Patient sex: M
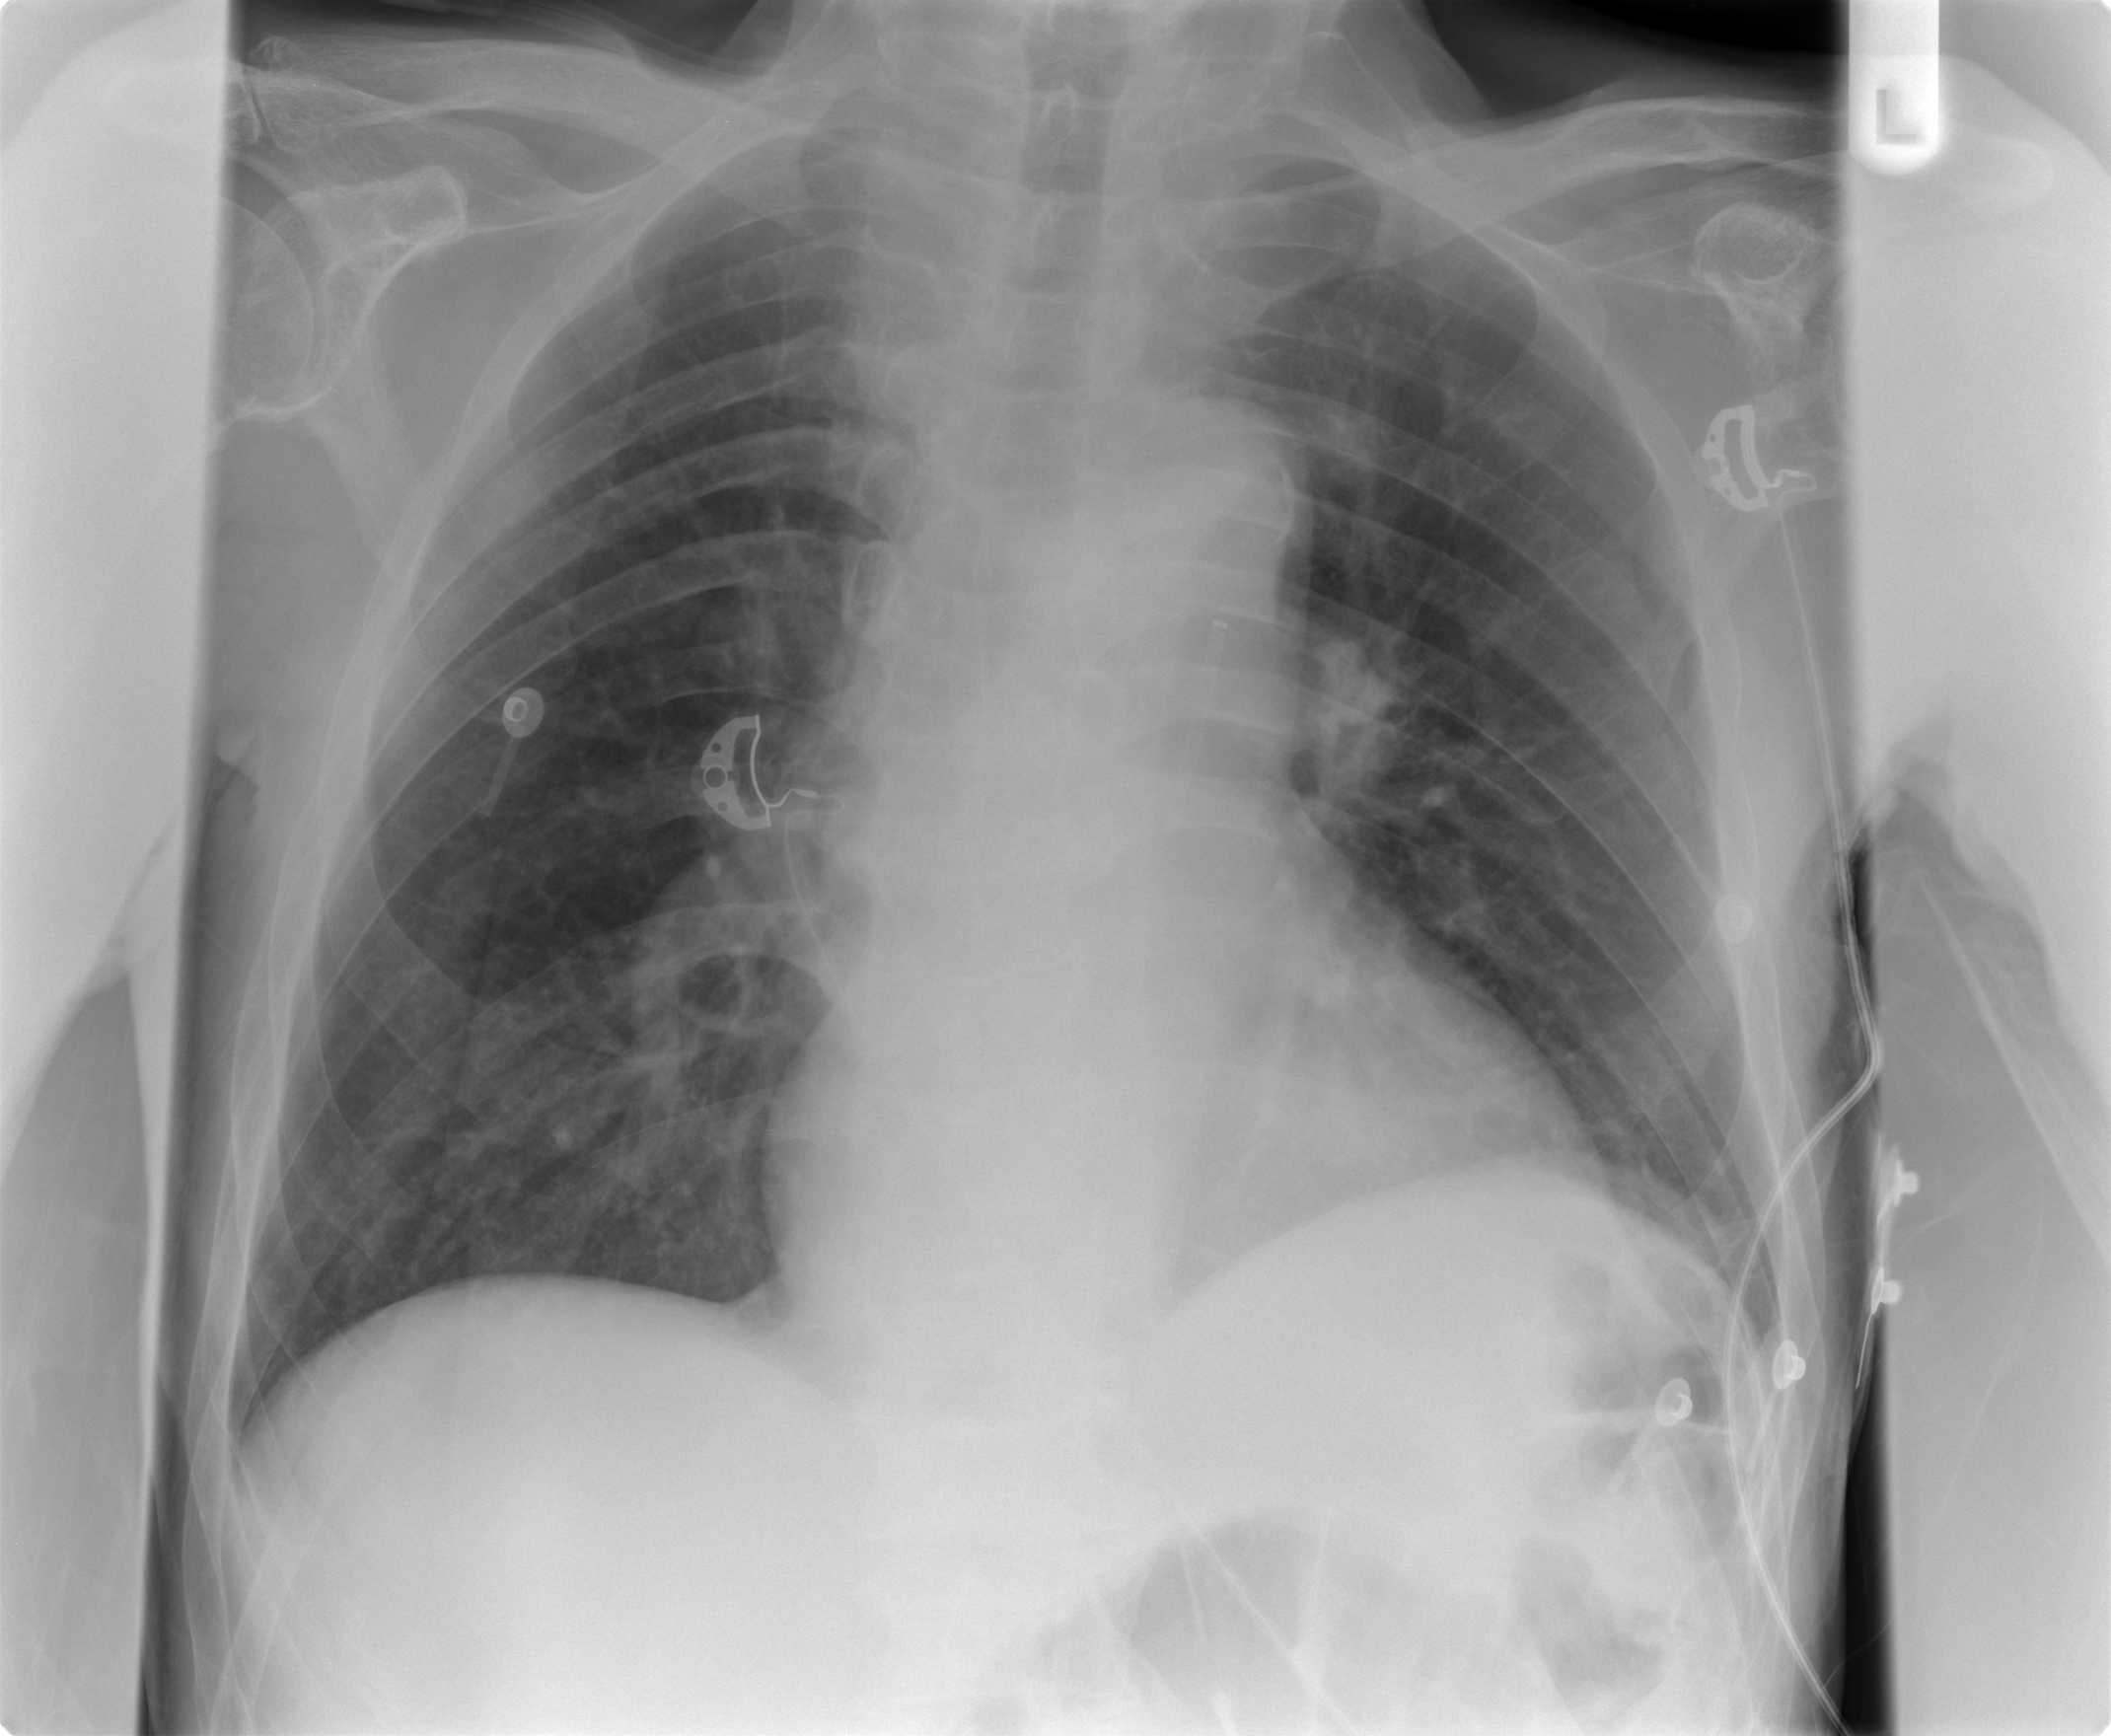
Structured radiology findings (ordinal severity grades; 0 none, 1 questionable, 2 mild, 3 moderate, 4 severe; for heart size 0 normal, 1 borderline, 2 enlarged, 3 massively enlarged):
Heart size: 2
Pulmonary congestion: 0
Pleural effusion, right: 0
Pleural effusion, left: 0
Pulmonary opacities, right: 0
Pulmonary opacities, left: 0
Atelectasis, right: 0
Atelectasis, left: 1